Field crop: maize
Growth stage: 2
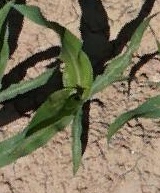
Species: maize